Question: I am using datatables with a custom plugin I got from <URL> 'fnSetFilteringDelay' but wanted to add an indicator or loader of some sort to tell the user when the search will happen on the typed text in the filter textbox. I have done this but it is a bit buggy, maybe someone can help me to get this fluent and beautiful.

But if you type more and more, the indicator bar starts to look like it is shattering.
I would like to get rid of the shattering part if possible.
Here is my code after initialising the datatables to variable oTable
'''
oTable.fnSetFilteringDelay(550); //After the last character is entered, will take 550 milliseconds to search
$('#gvProjectList_filter input').parent().append($("<div id='lder' style='width: 0px; height: 30px; background-color: #999; float:right;'></div>"));
$('#gvProjectList_filter input').on('keyup', function (a) {
document.getElementById("lder").style.width = "50px"; //Start the indicator at 50px and end at 0px
var count = 550; //Same as the filtering delay set above
var counter = setInterval(timer, 25); //will run it every 25 millisecond
function timer() {
count -= 25; //Minus 25 milliseconds
if (count <= 0) {
clearInterval(counter);
document.getElementById("lder").style.width = "0px";
return;
}
var neww = parseInt((count / 550) * 50); //calculate the new width vs. time left of 550ms
document.getElementById("lder").style.width = neww + "px";
}
});
'''
Basically it must start at 50px width, and go down, when the user types another character, the bar must start at 50px again.
---
<URL>, just type something to search, first one letter and then a whole name, you will see what I mean.
---
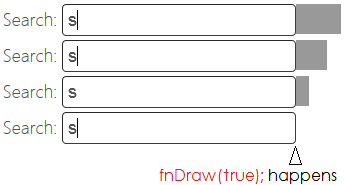
Answer: I have found my own solution. I have made use of the jquery animate function
'''
oTable.fnSetFilteringDelay(550);
$('#mytable_filter input').parent().append($("<div id='lder' style='width: 0px; height: 20px; background-color: #999; float:right;'></div>"));
$('#mytable_filter input').on('keyup', function (a) {
$("#lder").width('50px');
$("#lder").stop().animate({width:'0px'},550);
});
'''
works like a charm!
---
<URL>, check it out!
---